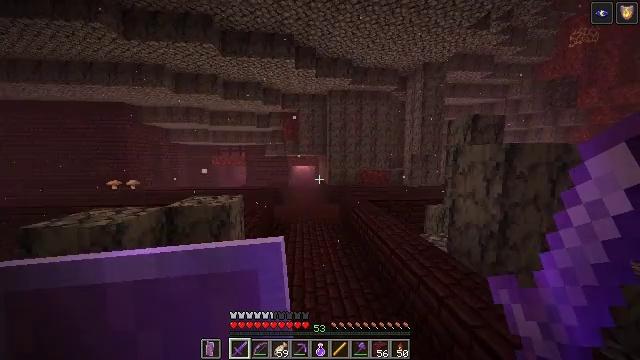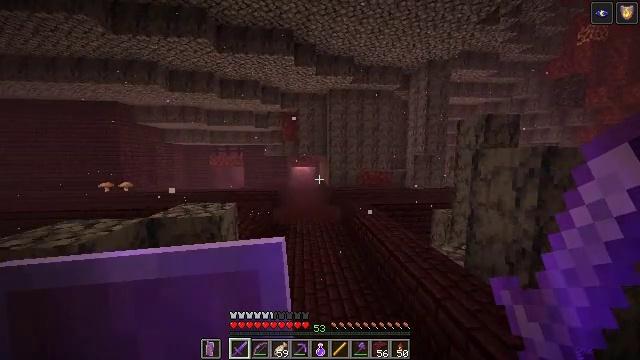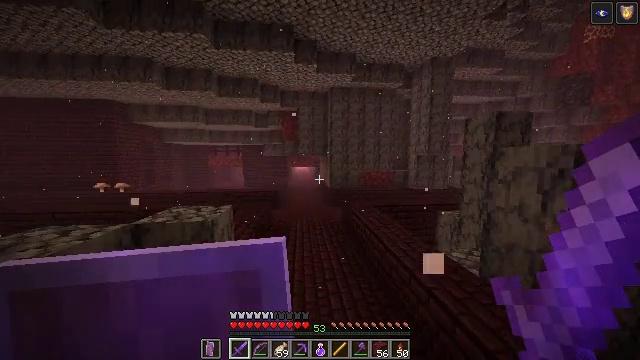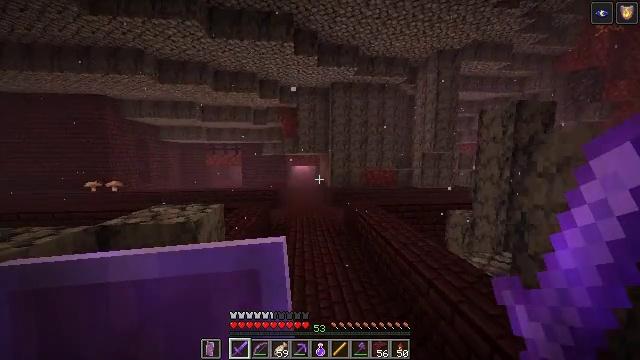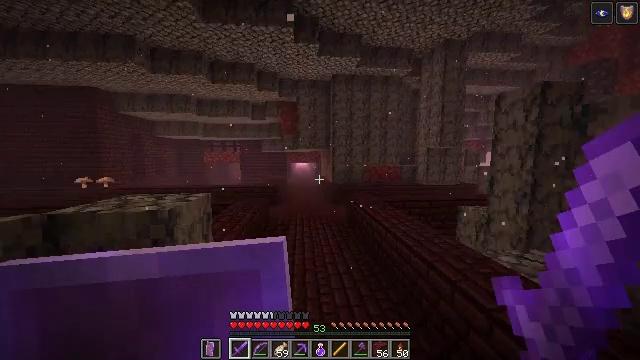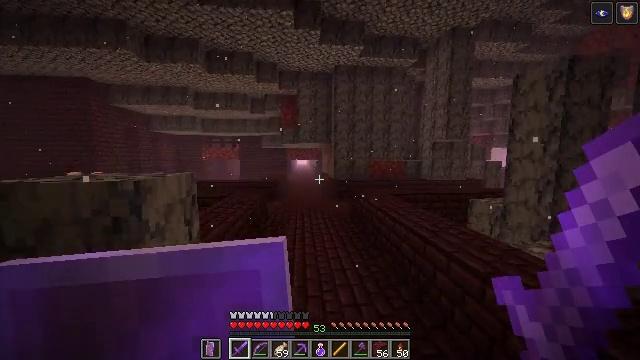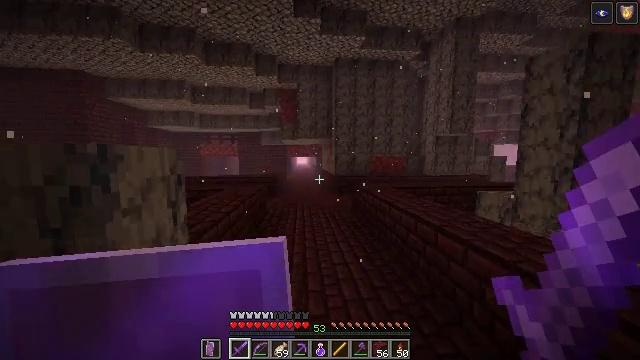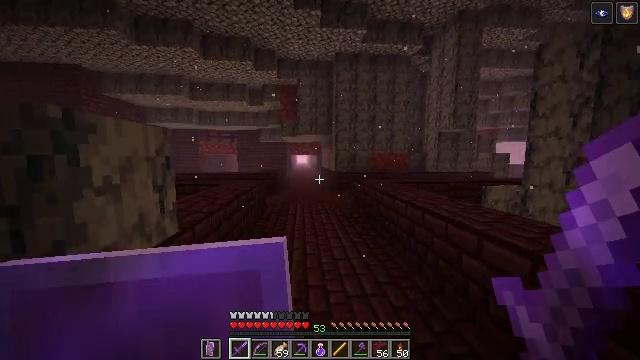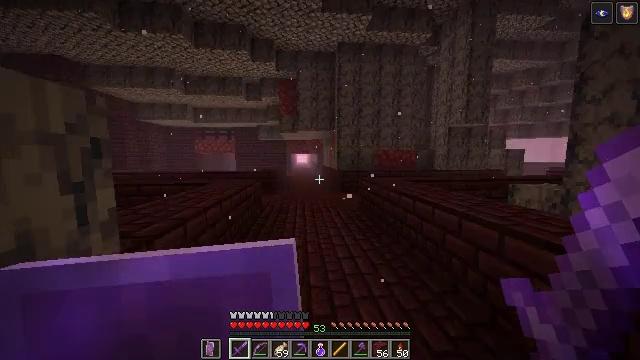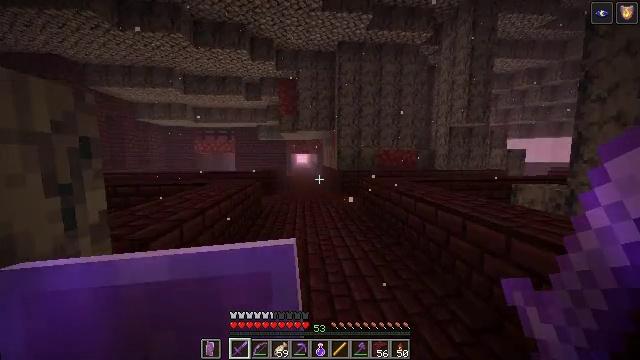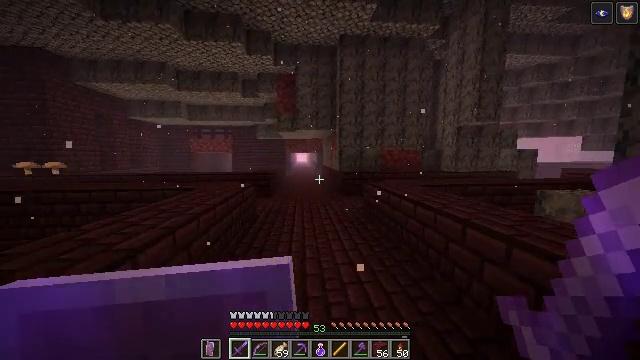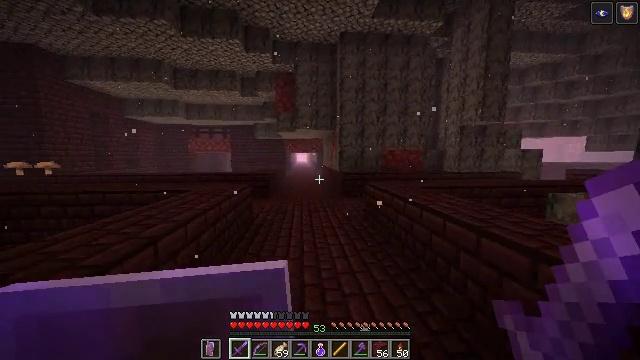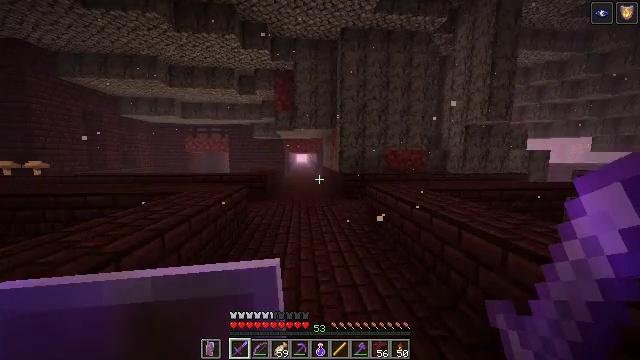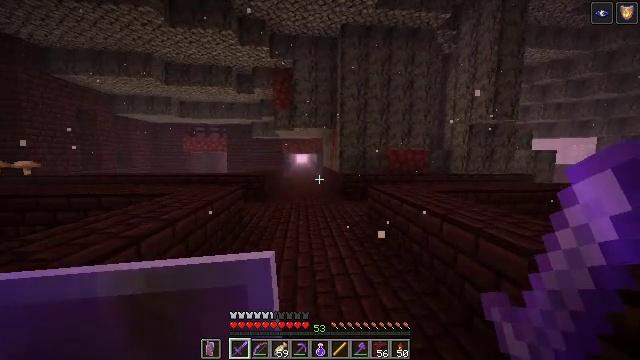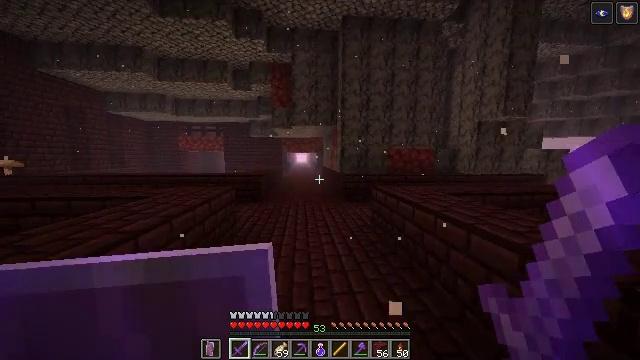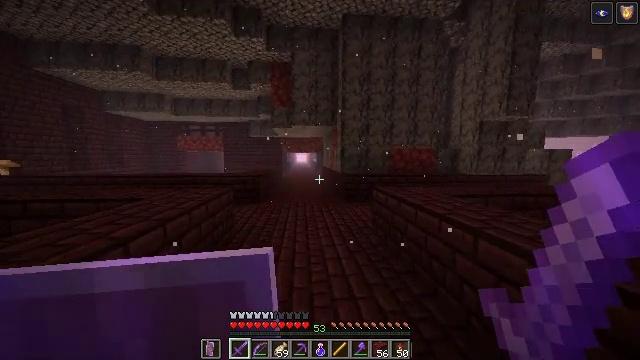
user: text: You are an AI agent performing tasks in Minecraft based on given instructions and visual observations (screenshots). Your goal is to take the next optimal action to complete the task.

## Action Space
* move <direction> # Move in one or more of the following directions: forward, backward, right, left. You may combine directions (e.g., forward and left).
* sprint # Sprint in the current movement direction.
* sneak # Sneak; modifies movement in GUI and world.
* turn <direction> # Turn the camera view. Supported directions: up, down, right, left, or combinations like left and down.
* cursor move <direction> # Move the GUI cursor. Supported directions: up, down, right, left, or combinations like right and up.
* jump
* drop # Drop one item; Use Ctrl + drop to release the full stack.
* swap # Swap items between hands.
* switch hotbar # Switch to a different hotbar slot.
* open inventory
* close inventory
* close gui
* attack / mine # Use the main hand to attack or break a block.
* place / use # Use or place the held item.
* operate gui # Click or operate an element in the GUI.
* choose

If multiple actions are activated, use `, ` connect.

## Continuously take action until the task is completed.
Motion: motion action
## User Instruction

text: Hunt the magma cube.
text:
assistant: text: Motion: move forward, sprint, jump
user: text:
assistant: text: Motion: move forward, sprint, jump
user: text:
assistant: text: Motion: move forward, sprint, jump
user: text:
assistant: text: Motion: move forward, sprint, jump
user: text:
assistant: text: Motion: move forward, sprint, jump
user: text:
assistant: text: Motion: move forward, sprint, jump
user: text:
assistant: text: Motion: move forward, sprint
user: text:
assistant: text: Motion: move forward, sprint
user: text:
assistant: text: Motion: move forward, sprint
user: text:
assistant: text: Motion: move forward, sprint
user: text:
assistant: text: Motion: move forward, sprint
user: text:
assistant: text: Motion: move forward, sprint
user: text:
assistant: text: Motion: move forward, sprint
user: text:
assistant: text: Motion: move forward, sprint
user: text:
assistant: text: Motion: move forward, sprint
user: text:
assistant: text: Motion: move forward, sprint
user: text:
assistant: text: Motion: move forward, sprint
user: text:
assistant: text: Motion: move forward, sprint
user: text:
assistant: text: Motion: move forward, sprint
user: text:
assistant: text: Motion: move forward, sprint, turn left and down
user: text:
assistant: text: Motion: move forward, sprint, turn left
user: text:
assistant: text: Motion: move forward, sprint, turn left
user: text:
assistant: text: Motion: move forward and move right, sprint, turn left
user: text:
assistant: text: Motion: move forward and move right, sprint, turn left
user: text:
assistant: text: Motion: move forward and move right, sprint, turn left
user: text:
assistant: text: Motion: move forward and move right, sprint
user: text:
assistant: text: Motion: move forward and move right, sprint
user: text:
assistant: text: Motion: move forward and move right, sprint
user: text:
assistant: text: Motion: move forward and move right, sprint
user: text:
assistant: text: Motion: move forward and move right, sprint